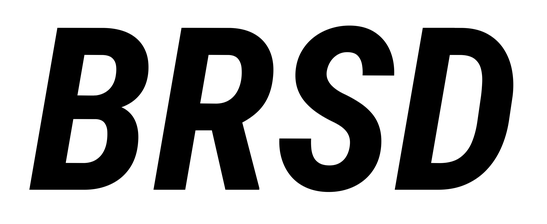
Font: Roboto-Italic_Condensed_Bold_Italic